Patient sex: F
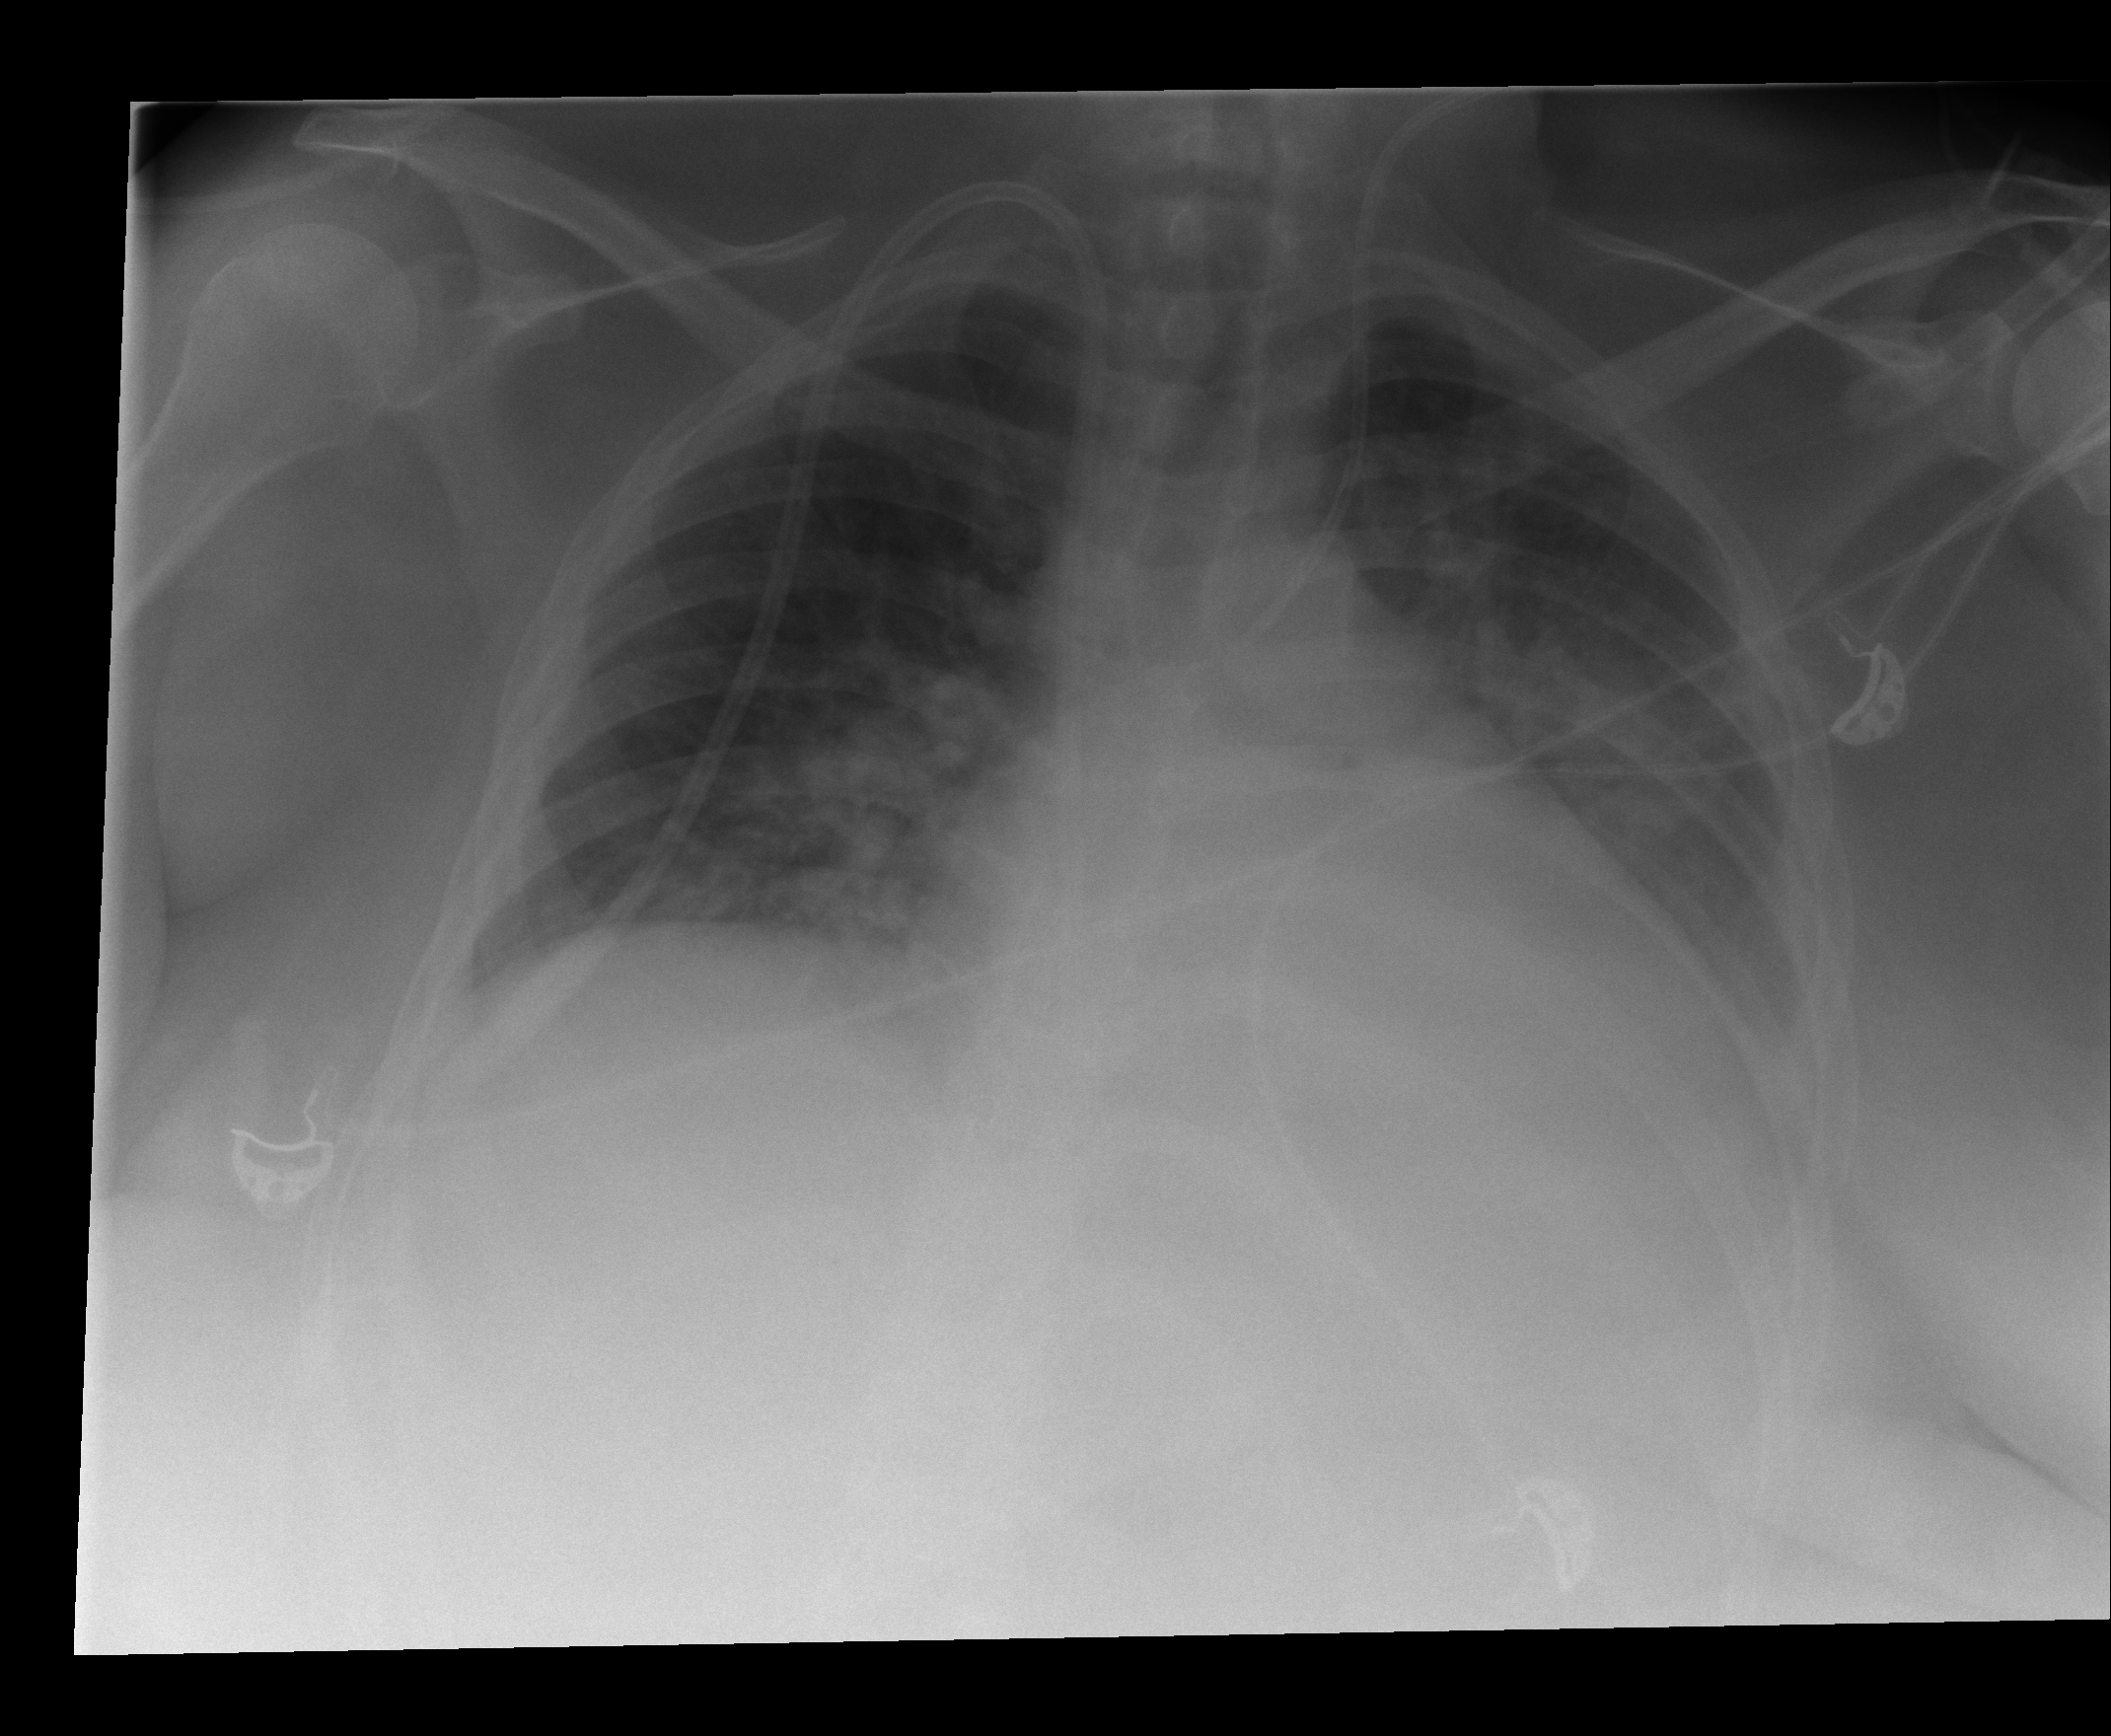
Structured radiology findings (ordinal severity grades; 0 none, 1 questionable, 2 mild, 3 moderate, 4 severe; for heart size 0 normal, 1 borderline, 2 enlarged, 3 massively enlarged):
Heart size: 2
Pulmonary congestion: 2
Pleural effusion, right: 0
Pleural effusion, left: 2
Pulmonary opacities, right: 1
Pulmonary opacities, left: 1
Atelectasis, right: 0
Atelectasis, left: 2